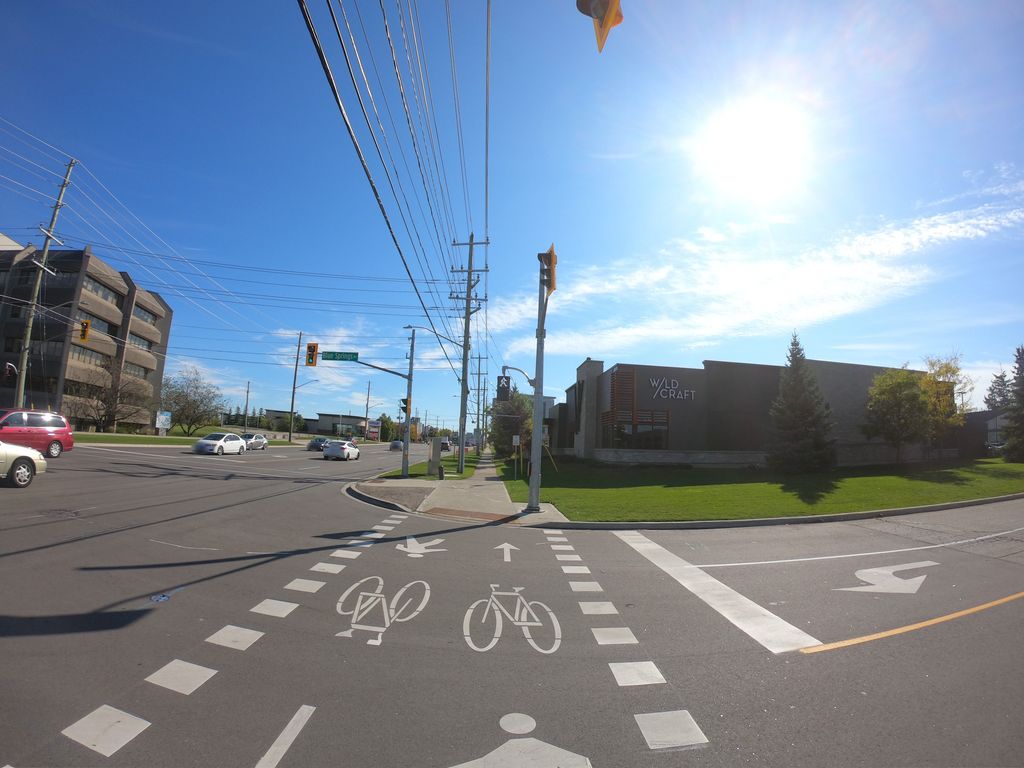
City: kitchener-waterloo